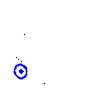
Particle: pion